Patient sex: M
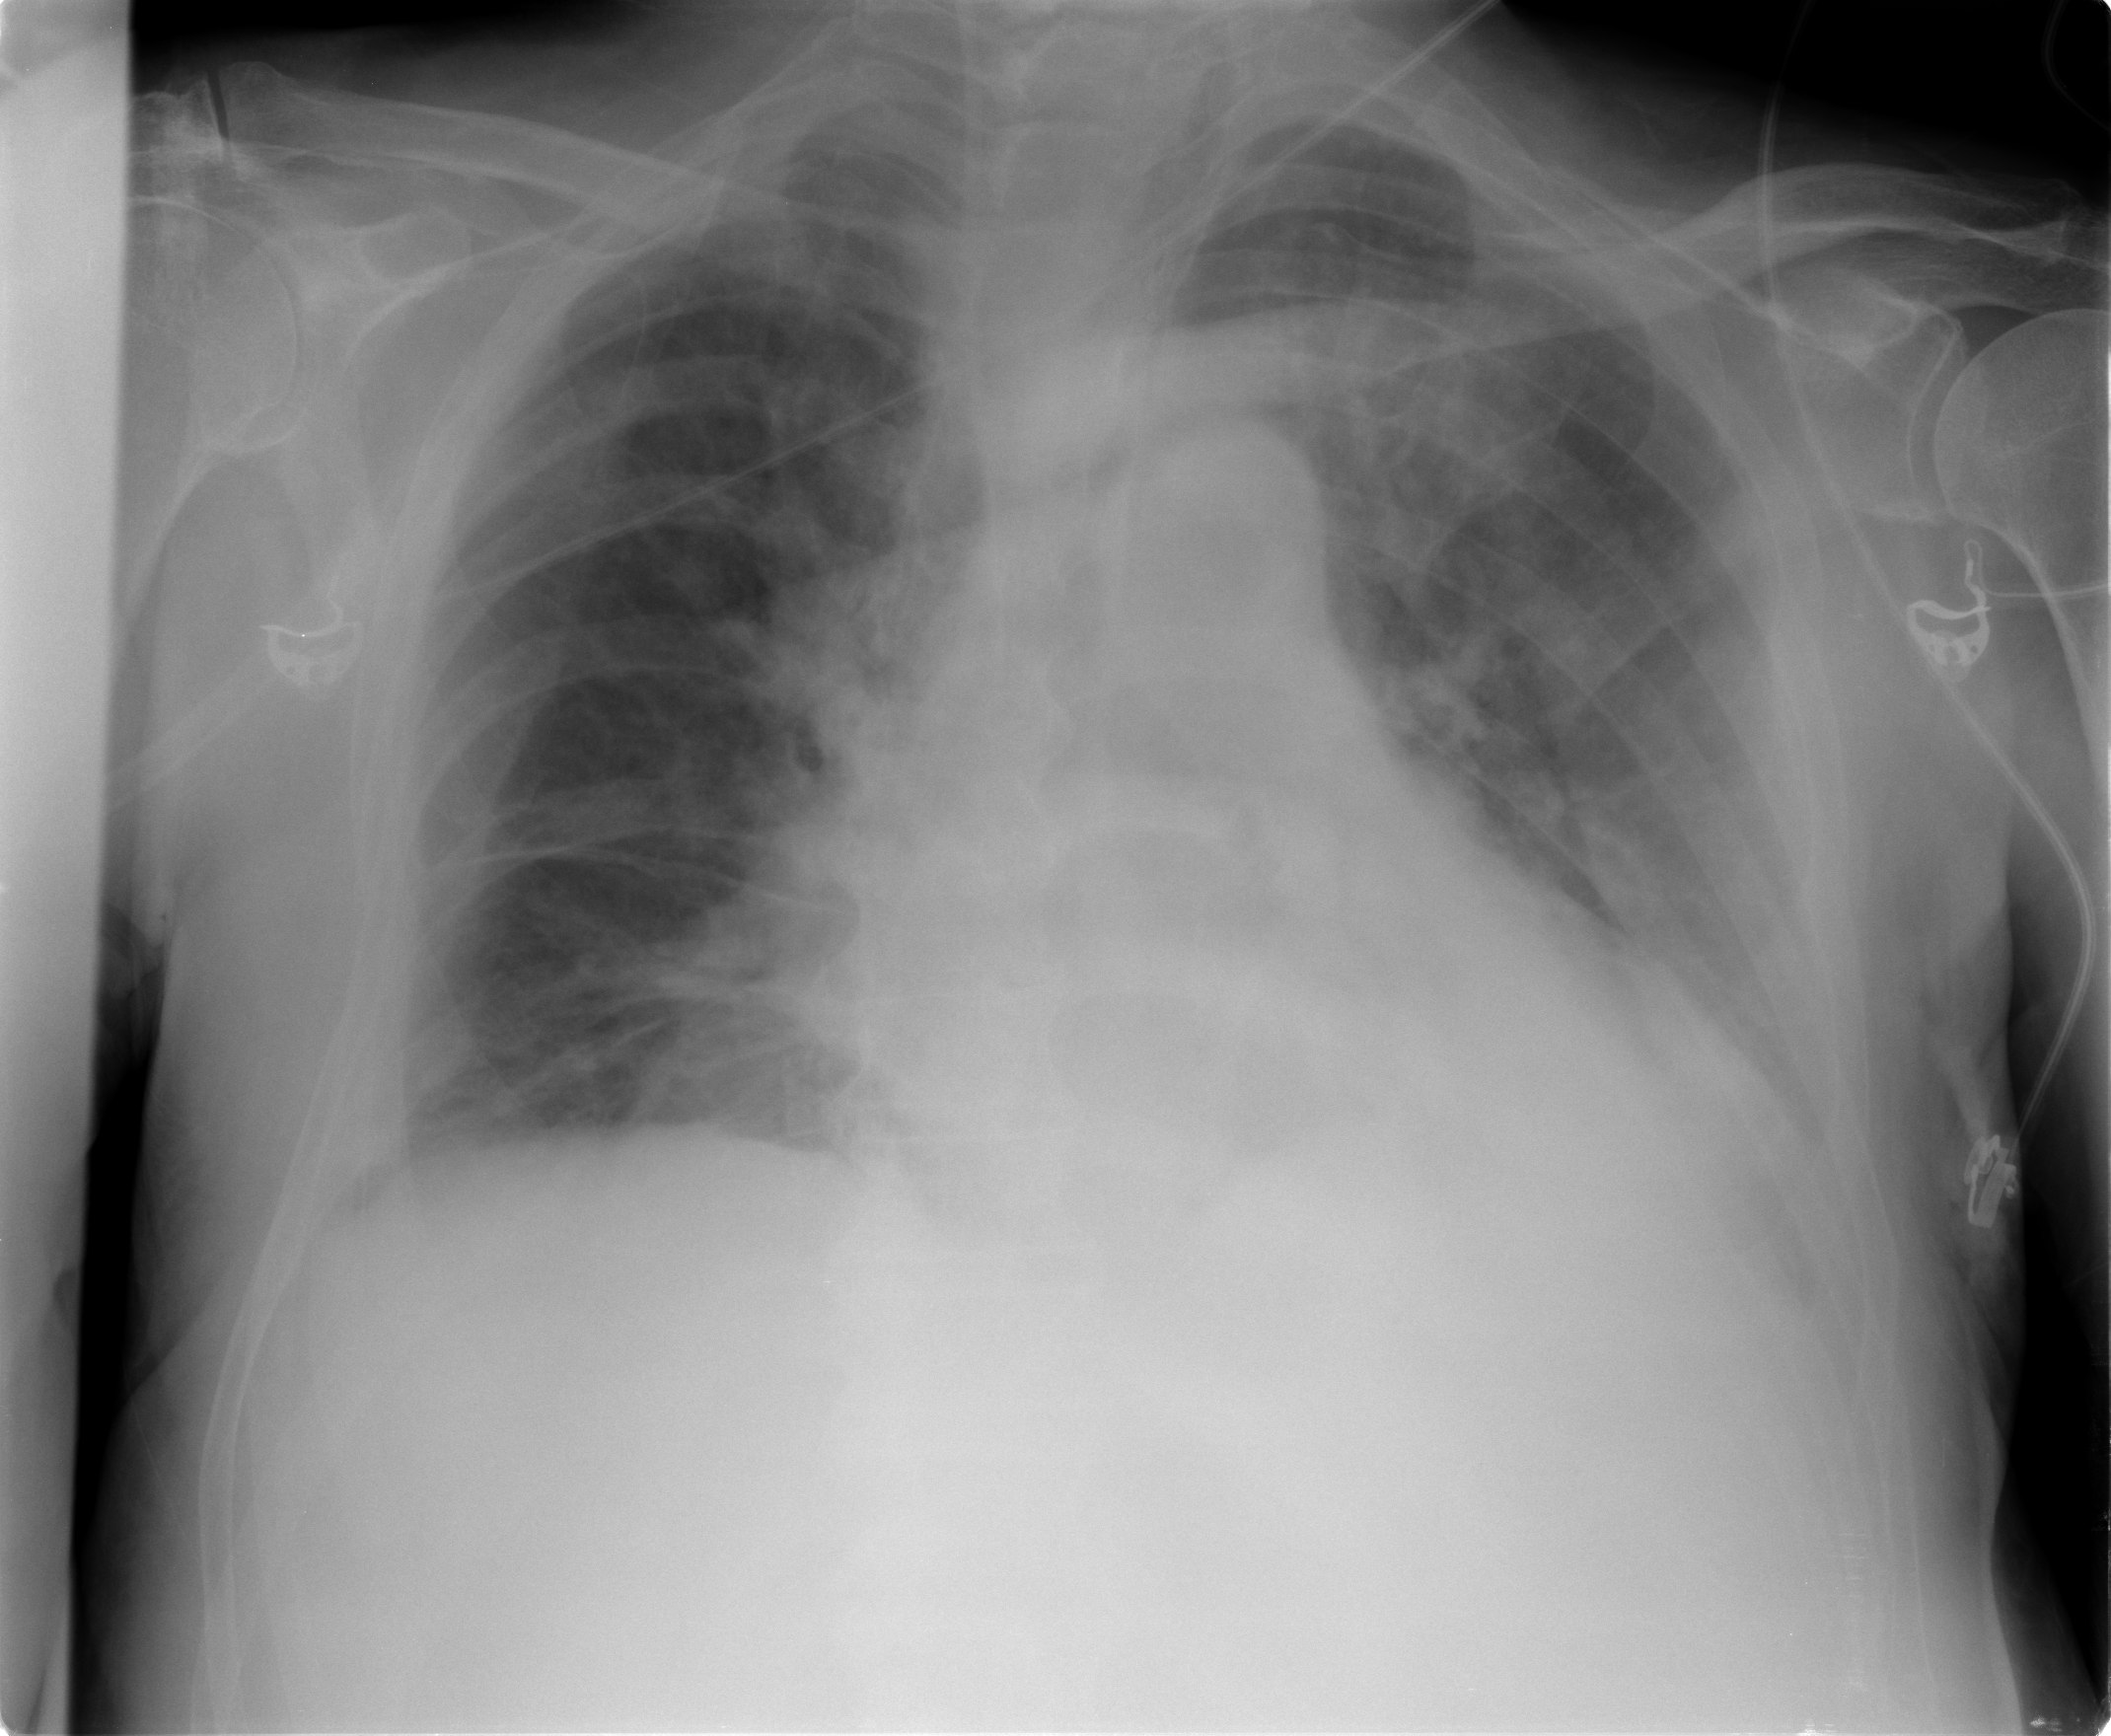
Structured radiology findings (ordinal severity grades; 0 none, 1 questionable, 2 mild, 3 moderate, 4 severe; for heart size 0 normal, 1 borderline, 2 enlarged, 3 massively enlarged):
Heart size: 2
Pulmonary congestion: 2
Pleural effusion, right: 2
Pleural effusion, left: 2
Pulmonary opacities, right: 0
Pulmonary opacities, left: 2
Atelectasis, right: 2
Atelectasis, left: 2